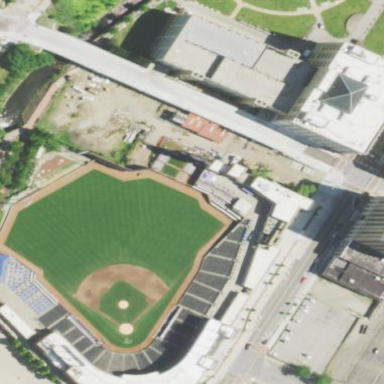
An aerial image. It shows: Baseball stadium for sports and leisure activities.